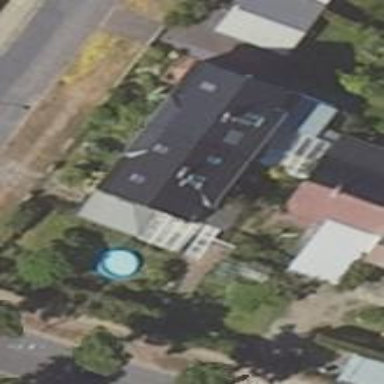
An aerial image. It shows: Residential building.